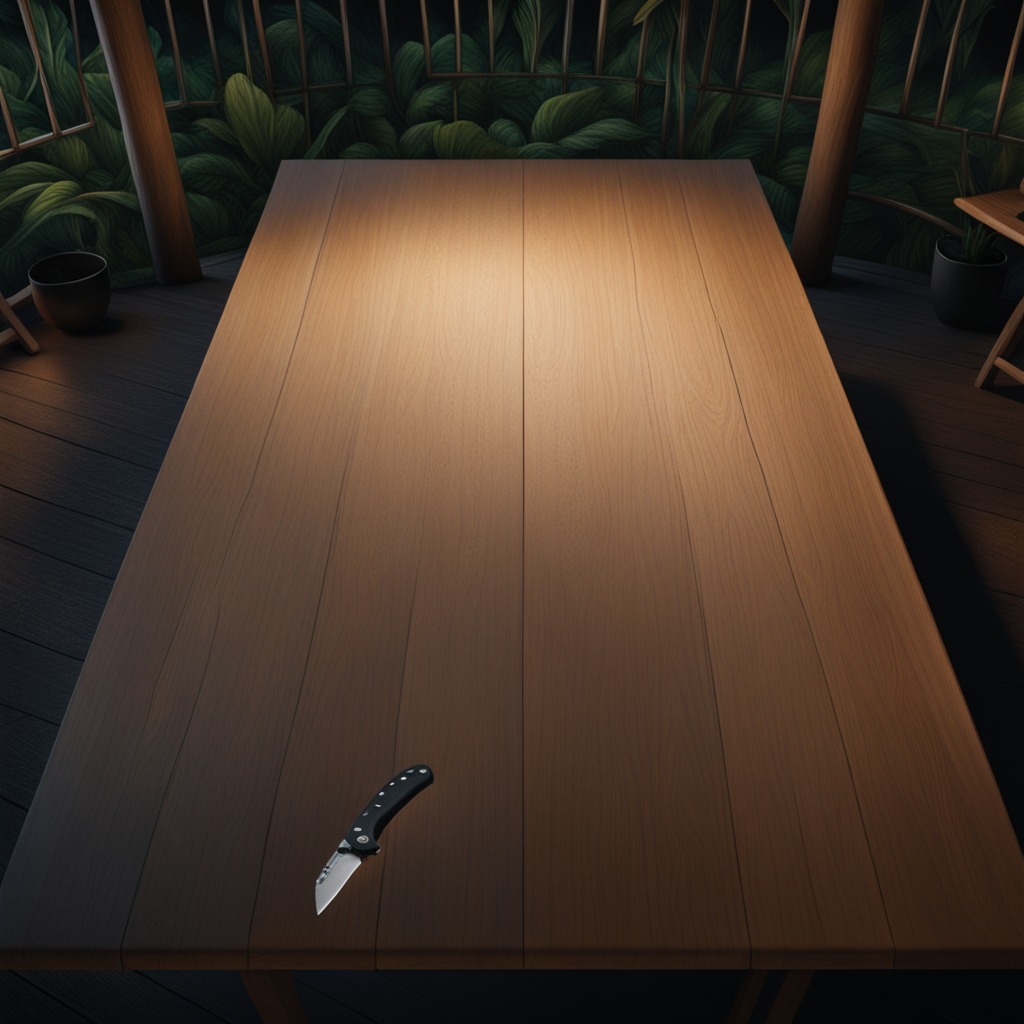
A utility knife is lying on a wooden table inside a jungle field workshop tent at night with soft shadows.